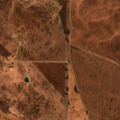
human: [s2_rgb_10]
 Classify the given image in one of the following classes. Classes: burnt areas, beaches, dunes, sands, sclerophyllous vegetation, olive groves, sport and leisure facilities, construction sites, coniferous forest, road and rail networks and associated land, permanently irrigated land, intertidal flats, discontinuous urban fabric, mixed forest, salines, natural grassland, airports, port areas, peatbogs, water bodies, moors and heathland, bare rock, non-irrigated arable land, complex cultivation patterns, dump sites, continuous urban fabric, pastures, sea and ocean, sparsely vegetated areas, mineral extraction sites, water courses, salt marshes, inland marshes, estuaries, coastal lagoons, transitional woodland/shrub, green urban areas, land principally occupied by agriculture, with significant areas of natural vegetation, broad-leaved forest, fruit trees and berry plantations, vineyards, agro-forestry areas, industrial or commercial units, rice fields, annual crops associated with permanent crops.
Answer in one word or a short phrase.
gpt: non-irrigated arable land, agro-forestry areas